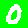
Digit: 0